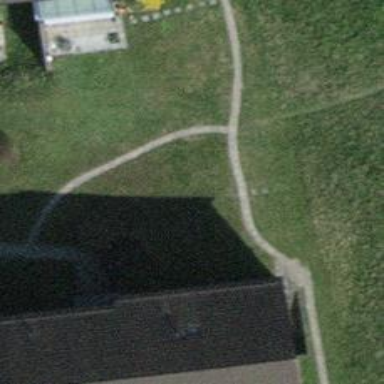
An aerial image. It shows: Path made of paving stones.